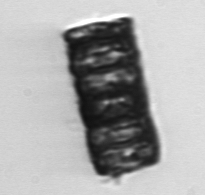
Label: Paralia_sulcata